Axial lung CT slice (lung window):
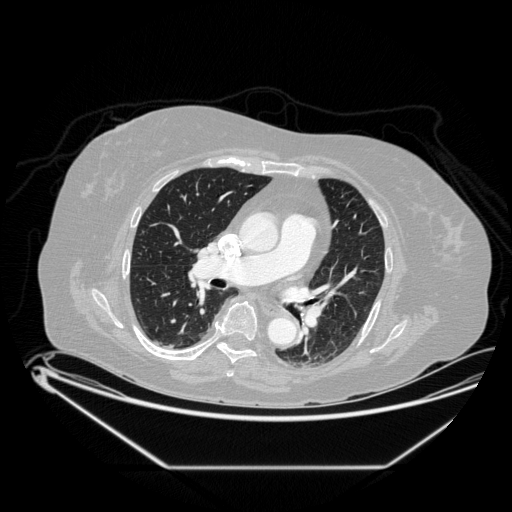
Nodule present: no